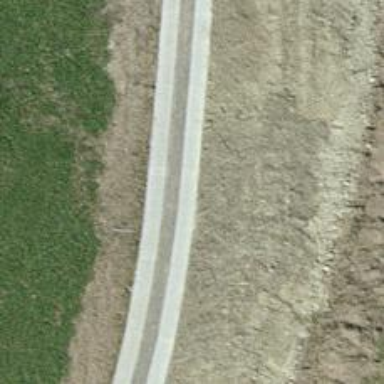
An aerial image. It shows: Well-maintained track road of grade 1.